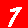
Digit: 7